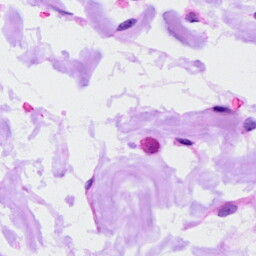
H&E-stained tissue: Ovarian